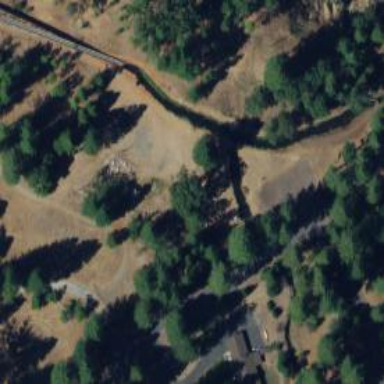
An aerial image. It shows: Path on bridge.